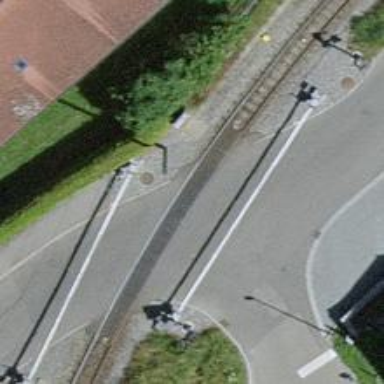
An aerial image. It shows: Railway level crossing.